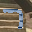
Label: 7